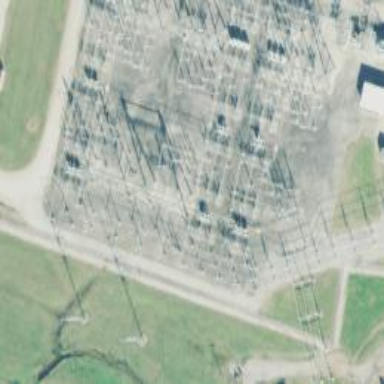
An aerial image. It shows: Switch for power supply.